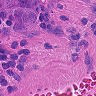
Metastatic tissue present: yes